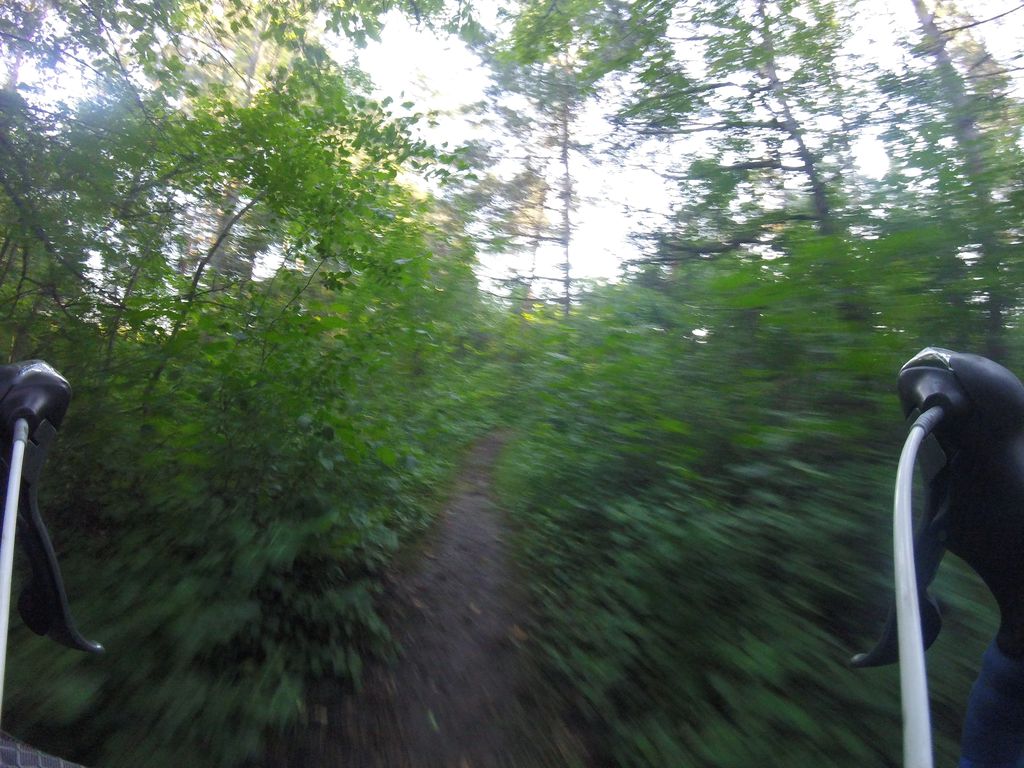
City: ottawa-gatineau